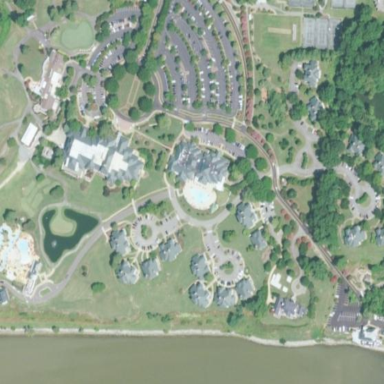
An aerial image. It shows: Resort located in leisure land.